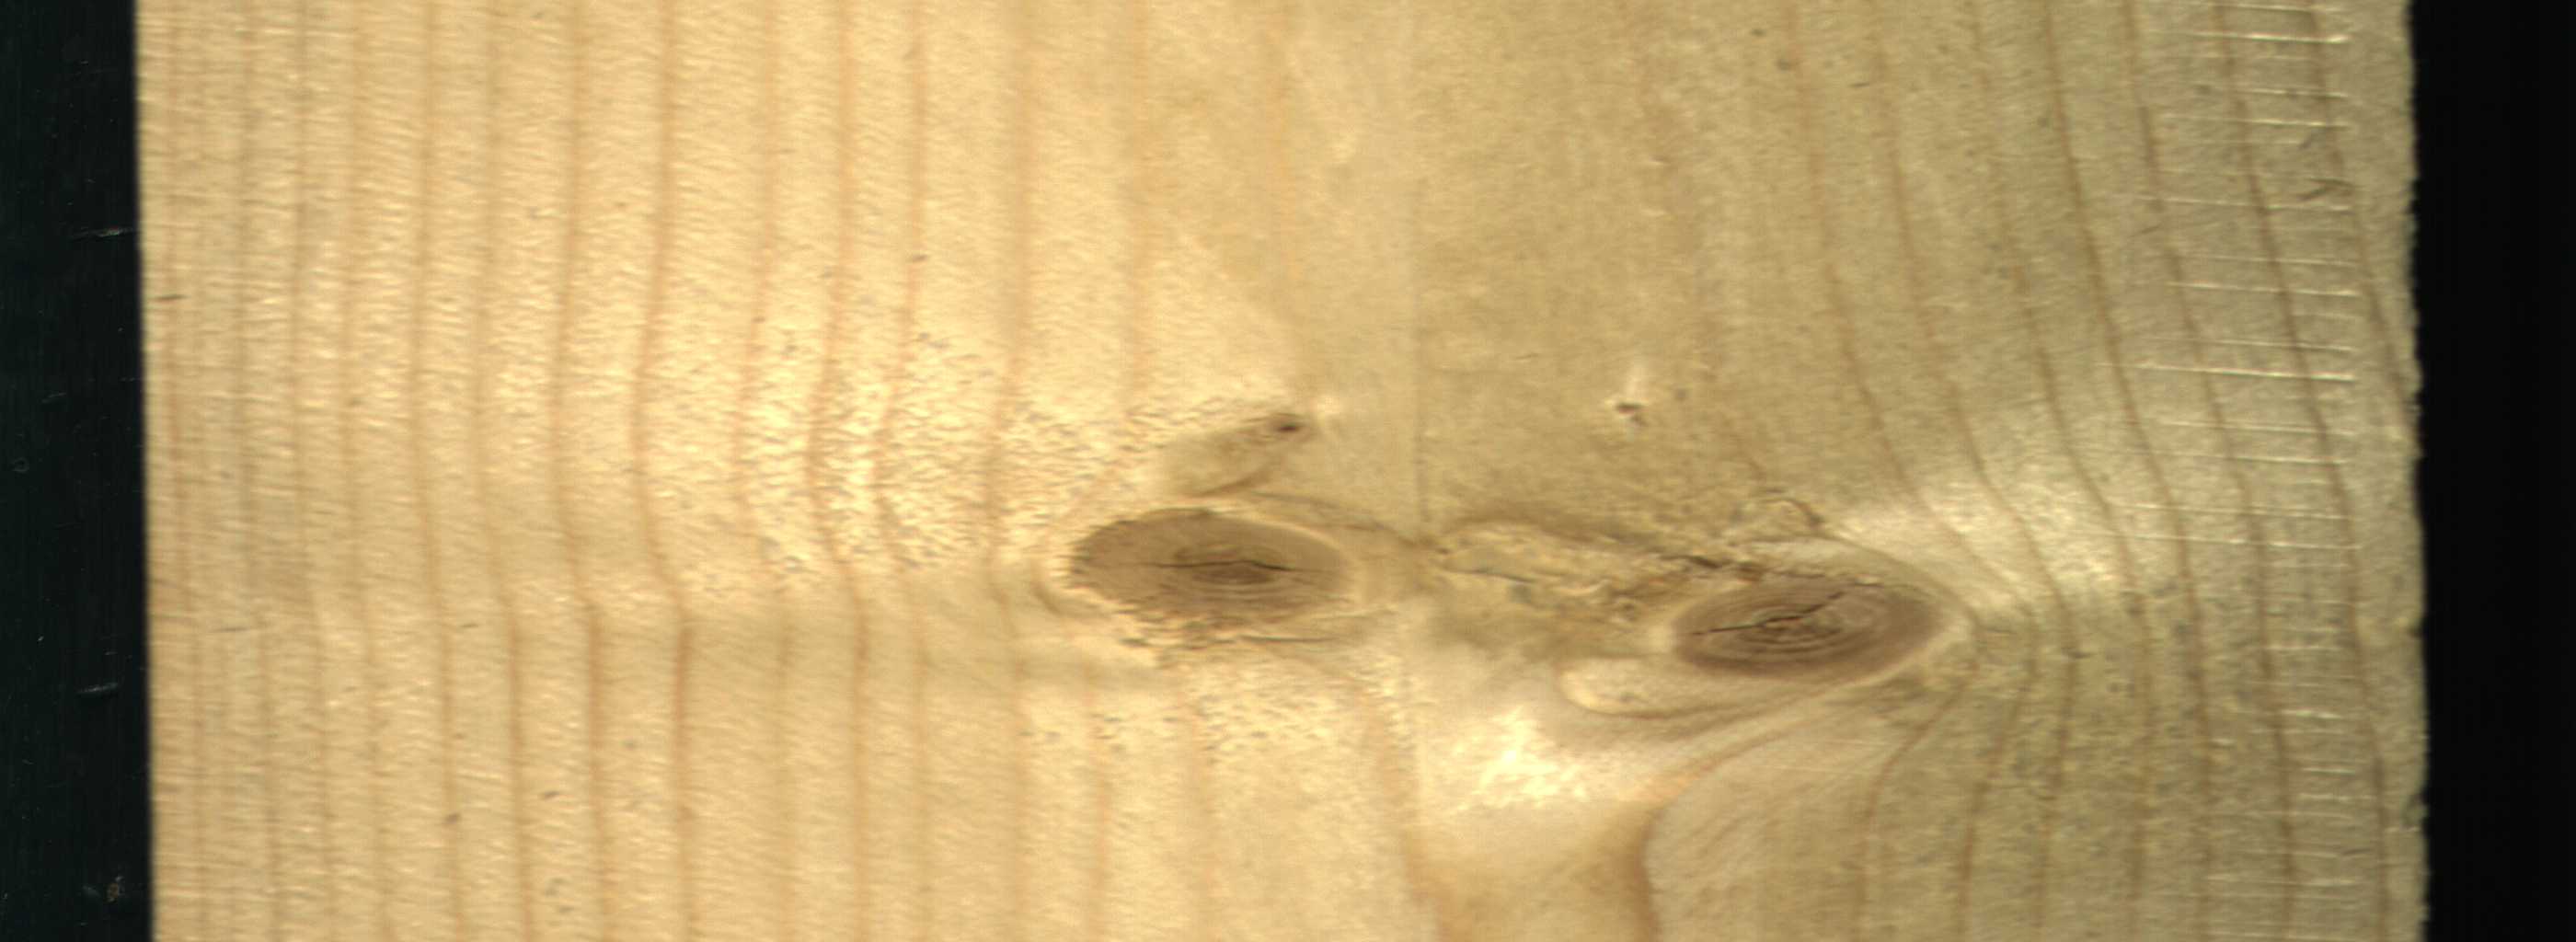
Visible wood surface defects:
Live_Knot
Live_Knot